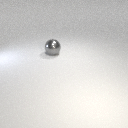
large gray metal sphere